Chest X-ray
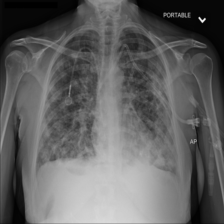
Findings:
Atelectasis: negative
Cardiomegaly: negative
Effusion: negative
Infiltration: positive
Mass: negative
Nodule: negative
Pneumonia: negative
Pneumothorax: negative
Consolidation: negative
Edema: negative
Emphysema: negative
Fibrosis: negative
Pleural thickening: positive
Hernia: negative